Question: Count the number of objects in the diagram.
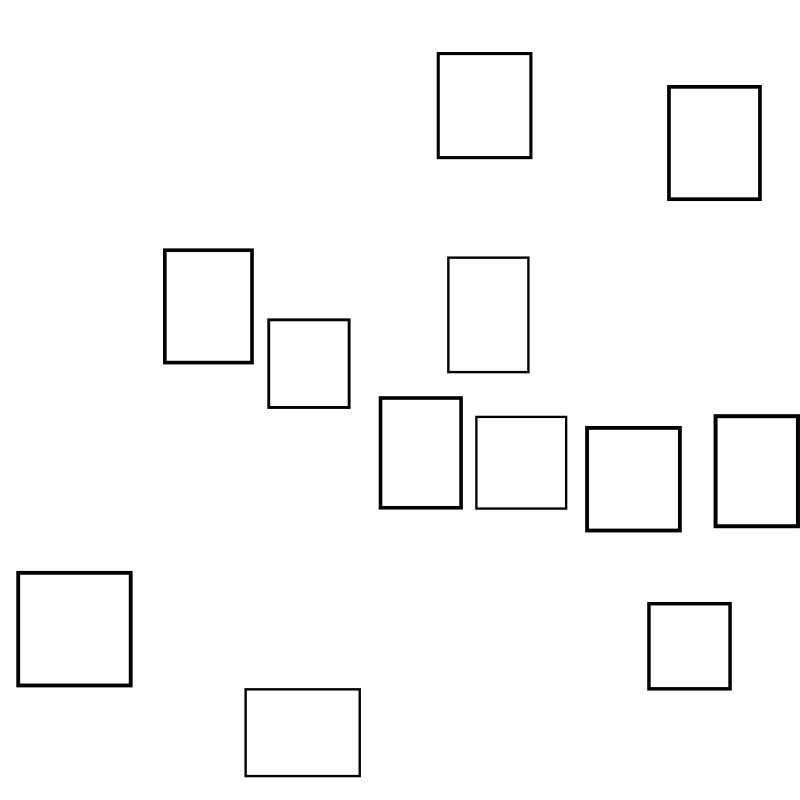
Answer: 12